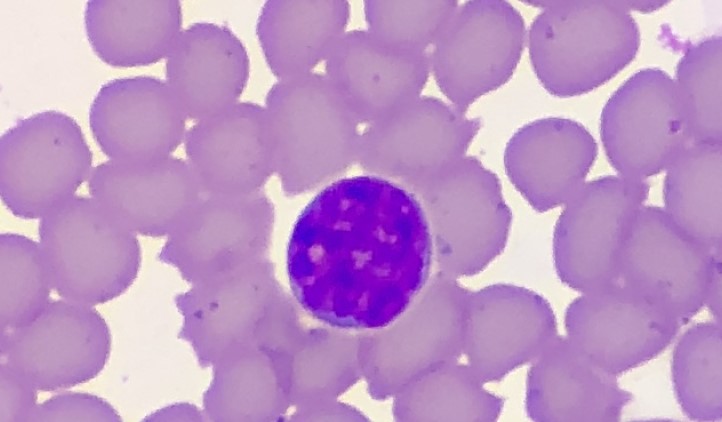
White blood cell type: Lymphocyte